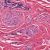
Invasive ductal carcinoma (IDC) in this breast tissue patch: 0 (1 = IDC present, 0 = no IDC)